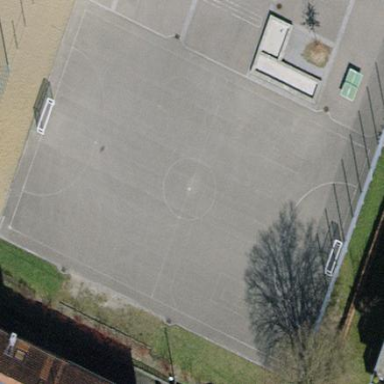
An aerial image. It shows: Soccer pitch for leisure land activities.